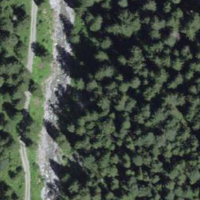
EUNIS habitat code: 43
Species observed at this site:
Pararge aegeria